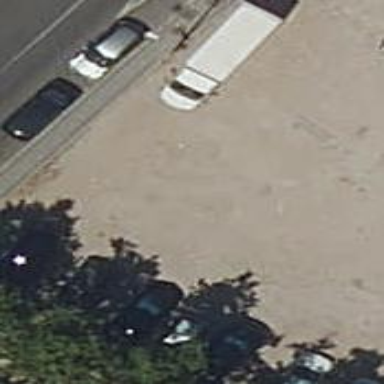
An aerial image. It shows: Road serving as parking aisle.